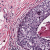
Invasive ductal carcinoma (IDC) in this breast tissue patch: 0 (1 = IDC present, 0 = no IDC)